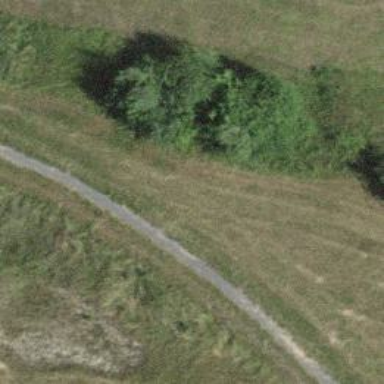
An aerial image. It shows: Grassy track with grade 5 track type.